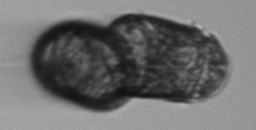
Label: Margalefidinium